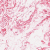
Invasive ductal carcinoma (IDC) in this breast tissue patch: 0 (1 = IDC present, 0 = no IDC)